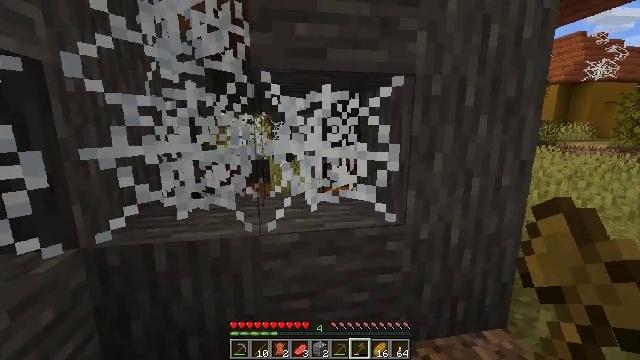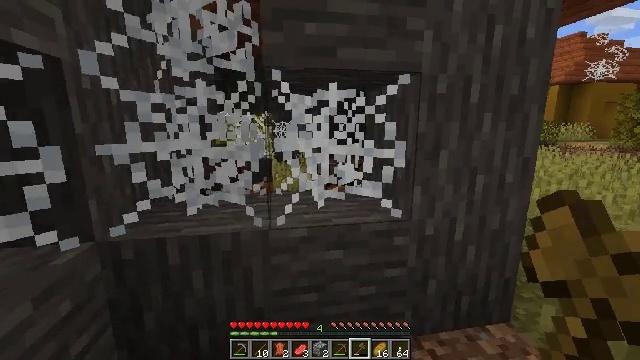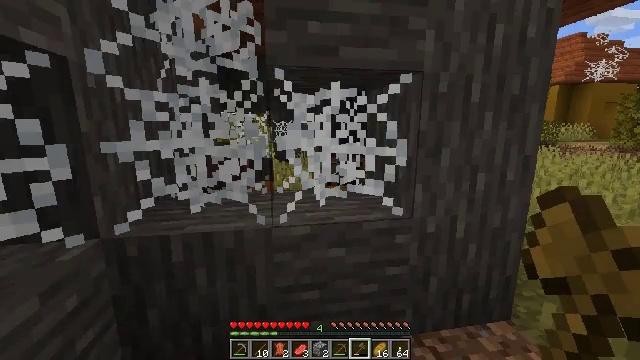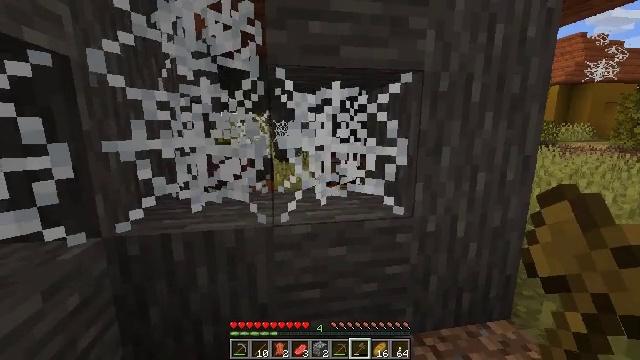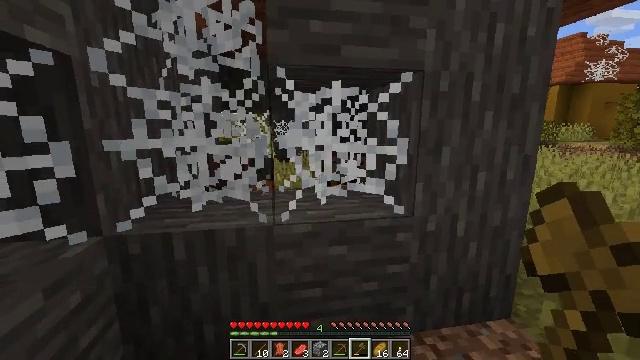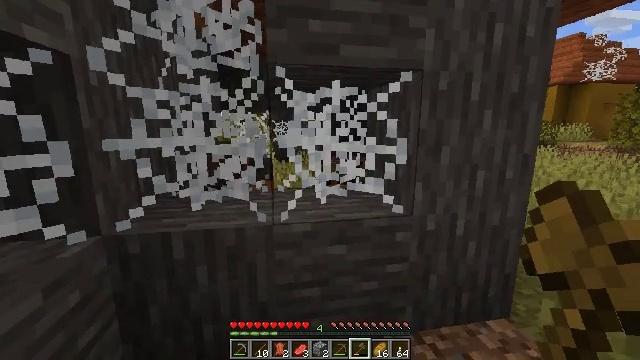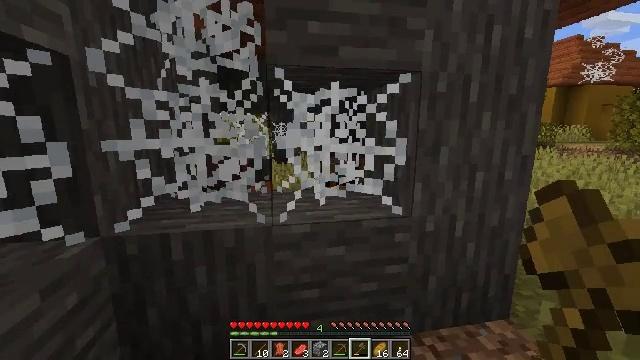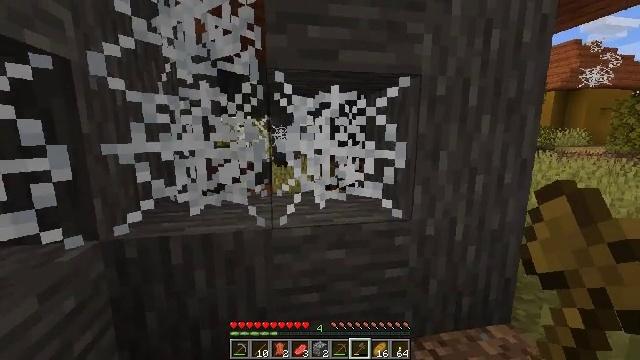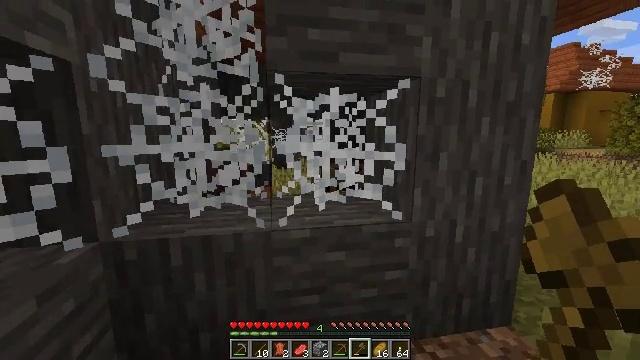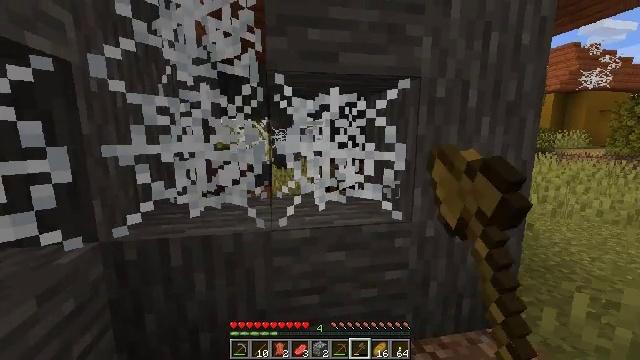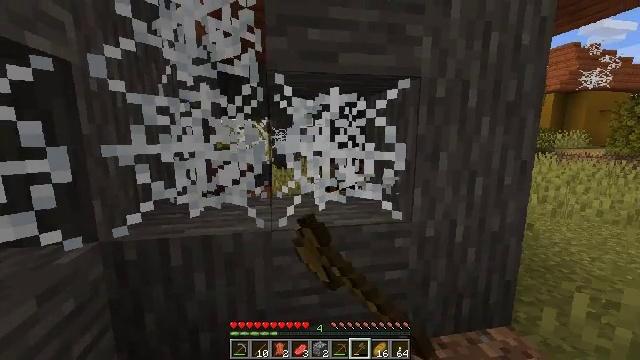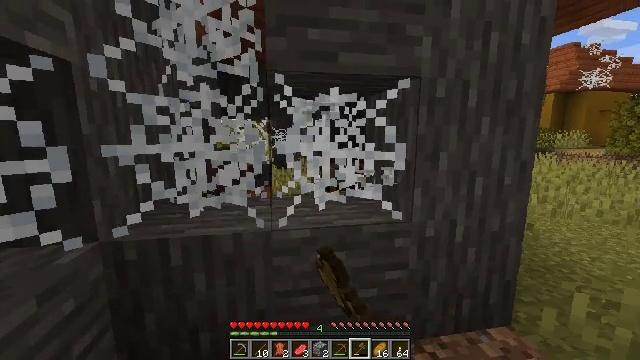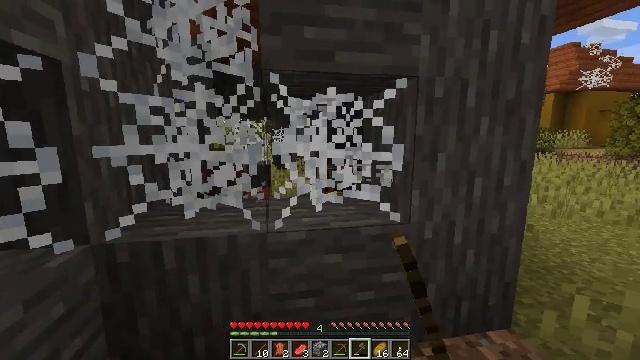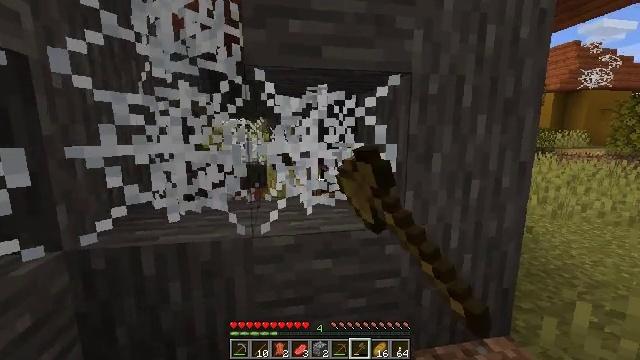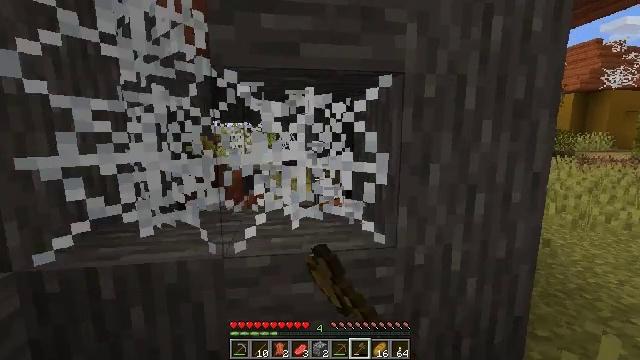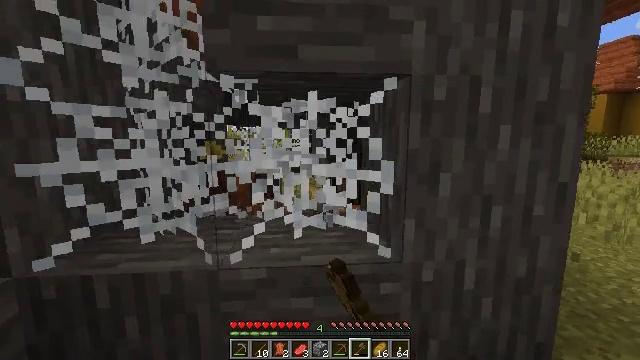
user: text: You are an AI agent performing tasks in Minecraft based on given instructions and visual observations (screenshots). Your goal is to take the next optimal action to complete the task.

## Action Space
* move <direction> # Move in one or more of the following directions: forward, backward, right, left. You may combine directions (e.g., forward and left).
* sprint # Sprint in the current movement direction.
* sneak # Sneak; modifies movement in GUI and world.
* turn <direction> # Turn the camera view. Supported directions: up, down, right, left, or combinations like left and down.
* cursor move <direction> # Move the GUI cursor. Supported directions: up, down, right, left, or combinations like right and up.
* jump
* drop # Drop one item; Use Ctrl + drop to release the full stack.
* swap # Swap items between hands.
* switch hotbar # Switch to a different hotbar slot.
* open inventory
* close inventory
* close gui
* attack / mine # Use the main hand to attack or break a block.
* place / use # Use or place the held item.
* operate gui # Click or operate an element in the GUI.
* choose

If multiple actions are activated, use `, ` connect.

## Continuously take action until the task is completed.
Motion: motion action
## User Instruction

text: Mine the orange bed.
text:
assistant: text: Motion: no_op
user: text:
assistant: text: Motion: no_op
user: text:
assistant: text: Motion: no_op
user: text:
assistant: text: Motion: no_op
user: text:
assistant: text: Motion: no_op
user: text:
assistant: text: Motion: no_op
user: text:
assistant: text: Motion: no_op
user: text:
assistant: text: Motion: attack / mine
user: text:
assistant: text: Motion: attack / mine
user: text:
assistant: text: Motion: attack / mine
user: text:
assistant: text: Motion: attack / mine
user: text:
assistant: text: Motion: move forward and move right, attack / mine
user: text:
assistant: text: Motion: move forward and move right, attack / mine
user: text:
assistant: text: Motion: move forward and move right, turn left, attack / mine
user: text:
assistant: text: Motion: move forward and move right, turn left, attack / mine
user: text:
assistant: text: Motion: move forward and move right, attack / mine
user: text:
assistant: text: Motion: move forward and move right, attack / mine
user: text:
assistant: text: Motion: move forward and move right
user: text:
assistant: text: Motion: move forward and move right
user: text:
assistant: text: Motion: move forward and move right
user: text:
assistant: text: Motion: move forward and move right
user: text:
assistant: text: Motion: move forward and move right
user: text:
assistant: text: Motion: move forward and move right
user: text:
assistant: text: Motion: move forward and move right
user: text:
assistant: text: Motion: move right
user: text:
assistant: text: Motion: move right, turn left
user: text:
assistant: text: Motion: move right, turn left
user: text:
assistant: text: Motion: move forward and move right, turn left
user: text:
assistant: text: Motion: move forward and move right, turn left
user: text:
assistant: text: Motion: move forward and move right, turn left